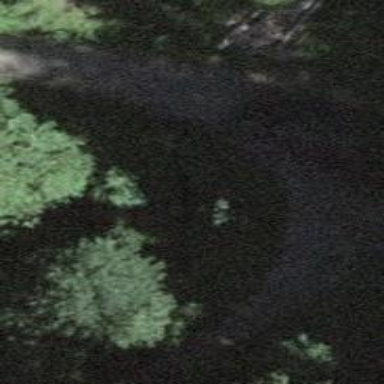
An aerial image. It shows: Culvert tunnel.